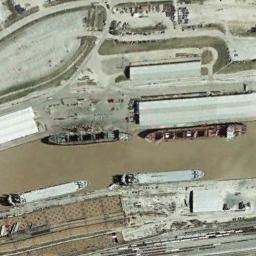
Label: ship